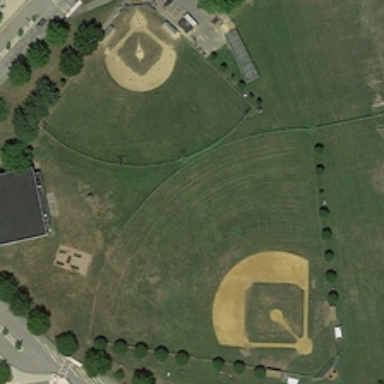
Two baseball fields are near some green trees and meadows .